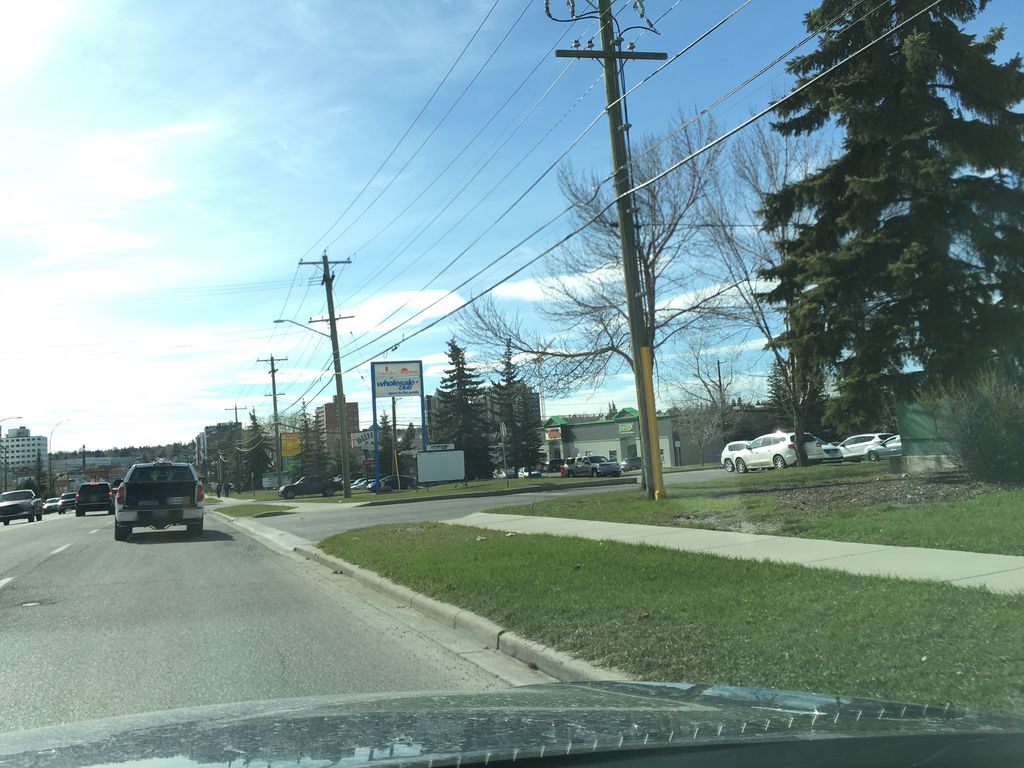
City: calgary